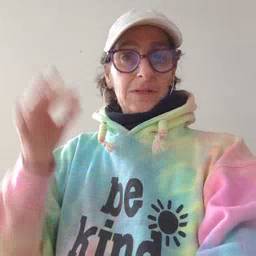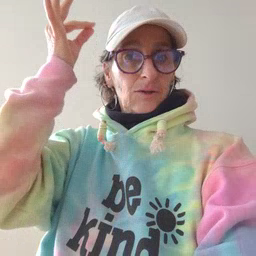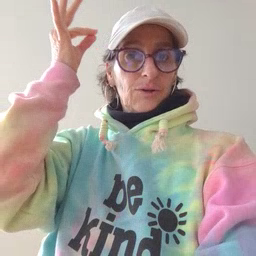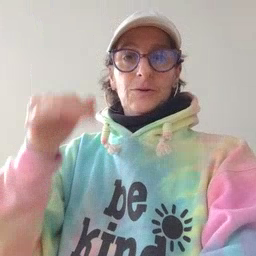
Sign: hair